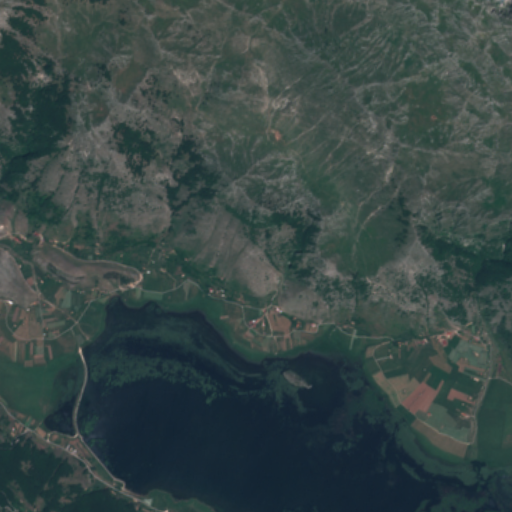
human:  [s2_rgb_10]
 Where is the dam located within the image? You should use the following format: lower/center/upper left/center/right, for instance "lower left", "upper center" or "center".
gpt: The dam is located in the lower left of the image.
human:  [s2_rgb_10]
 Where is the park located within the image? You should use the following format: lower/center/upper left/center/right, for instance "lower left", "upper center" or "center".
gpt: The park is located in the center left of the image.
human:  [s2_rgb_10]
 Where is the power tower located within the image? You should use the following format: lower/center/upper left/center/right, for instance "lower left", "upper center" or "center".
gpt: The power tower is located in the lower left of the image.
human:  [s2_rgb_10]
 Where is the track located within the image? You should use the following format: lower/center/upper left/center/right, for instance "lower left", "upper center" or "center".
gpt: There is no track in the image.